Question: I have search bar that defines EditBox like
'''
<EditText
android:id="@+id/search_editbox"
android:layout_width="match_parent"
android:layout_height="match_parent"
android:layout_centerVertical="true"
android:layout_toLeftOf="@id/search_execute_imageview"
android:layout_toRightOf="@id/layout_back_logo"
android:gravity="left"
android:hint="@string/search_hint"
android:maxLength="20"
android:textCursorDrawable="@null"
android:drawableRight="@drawable/abc_ic_clear_holo_light"
android:background="@drawable/rounded_edittext_states"
android:padding="5dip"
android:singleLine="true"
android:textSize="@dimen/main_text_size" />
'''
Despite 'android:layout_centerVertical="true"' the text is not in the middle, but closer to upper side.

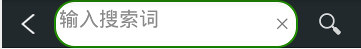
Answer: Use
'''
android:gravity="left|center_vertical"
'''